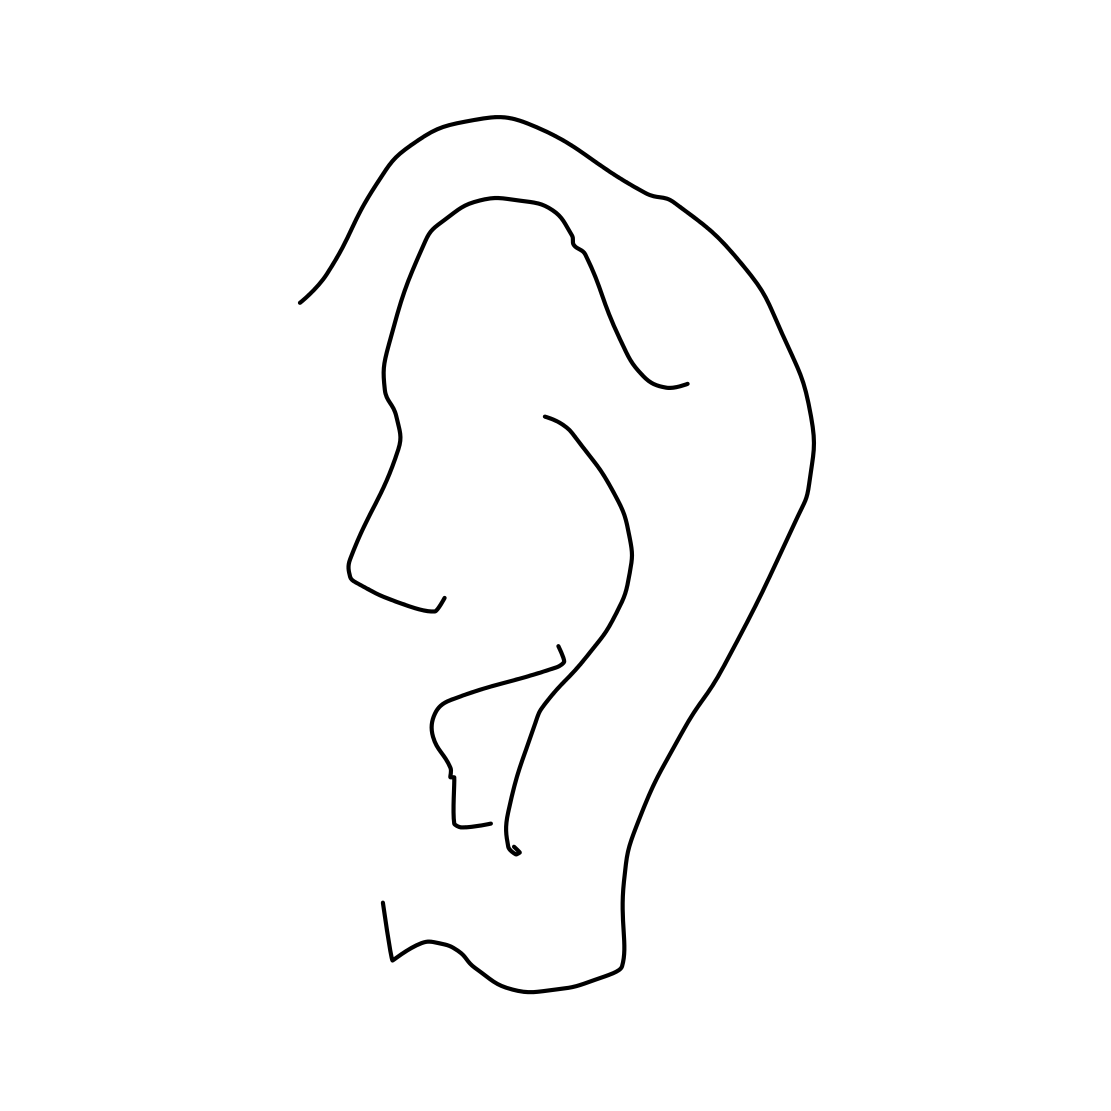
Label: ear